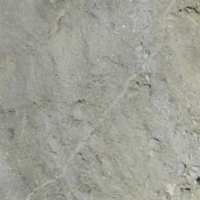
EUNIS habitat code: 48
Species observed at this site:
Ranunculus glacialis